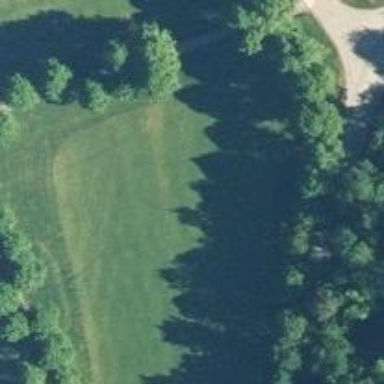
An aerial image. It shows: Golf hole.